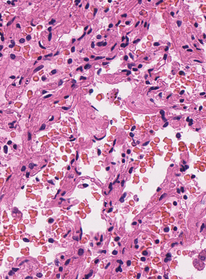
Tumor epithelial tissue: no
Tumor-associated stroma tissue: no
Normal tissue: yes